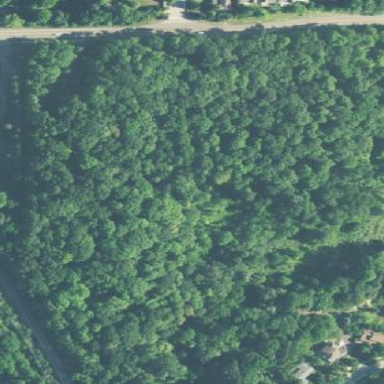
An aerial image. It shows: Nature reserve within woodland area.